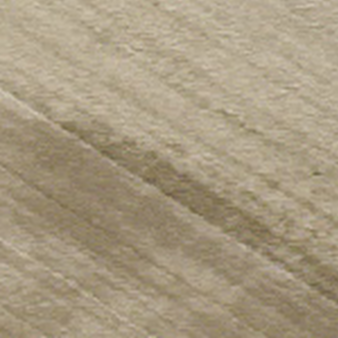
Label: other